Field crop: maize
Growth stage: 1
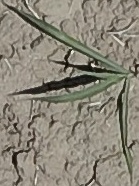
Species: sorghum